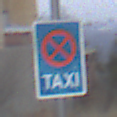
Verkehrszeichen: Taxenstand
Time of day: SunriseSunset
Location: Outdoor (Suburban)
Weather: Clear
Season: NotSpecified
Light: Natural